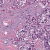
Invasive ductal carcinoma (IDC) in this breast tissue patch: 1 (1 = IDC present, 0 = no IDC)